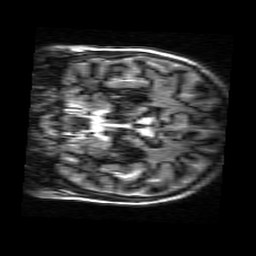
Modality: MP2RAGE
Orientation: coronal
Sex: female
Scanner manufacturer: siemens
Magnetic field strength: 3 T
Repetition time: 5 s
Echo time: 0.00368 s